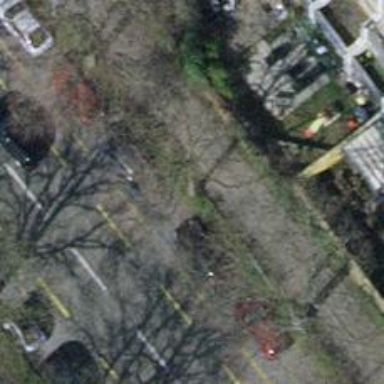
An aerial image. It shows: Avenue of trees.